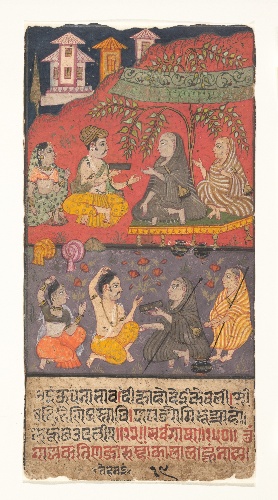
Date: ca. 1725
Object type: Folio
Classification: Paintings
Medium: Ink and opaque watercolor on paper
Culture: India (Gujarat)
Dimensions: Image: 7 1/8 × 4 5/8 in. (18.1 × 11.7 cm)
Sheet: 9 1/4 × 4 5/8 in. (23.5 × 11.7 cm)
Department: Asian Art
Credit line: Gift of A. Richard Benedek, 1977
Accession year: 1977
Repository: Metropolitan Museum of Art, New York, NY
Tags: Men|Women